Current action and preconditions to check: path_clear

Your task: For each precondition in the list above, predict whether it will hold at this action.

Consider the current scene as observed from the mobile robot's camera, and analyze the predicted future states of all dynamic agents (e.g., people, animals, vehicles, or any moving entities) within the NEXT SECOND.

IMPORTANT: Only answer "very likely" if you are absolutely certain—based on strong, clear evidence—that a dynamic agent will violate the precondition in the predicted future state. Do NOT answer "very likely" for unlikely, ambiguous, or low-probability risks.

Ask yourself for each precondition: Is there a high probability, with clear and convincing evidence, that the predicted future states of any dynamic agent will interfere with the predicted future state of the currently executing action within the NEXT SECOND, causing that precondition to fail?

Assess the risk level based on these predictions. Use "likely" or "very likely" if motions create a clear risk of interference.

Use "neutral" or "improbable" if agents are nearby but their predicted paths are clearly diverging or non-conflicting.

Failure Risk Categories: "very improbable", "improbable", "neutral", "likely", "very likely"

Answer Format: Output ONLY the probability_of_failure value from these categories: "very improbable", "improbable", "neutral", "likely", "very likely"

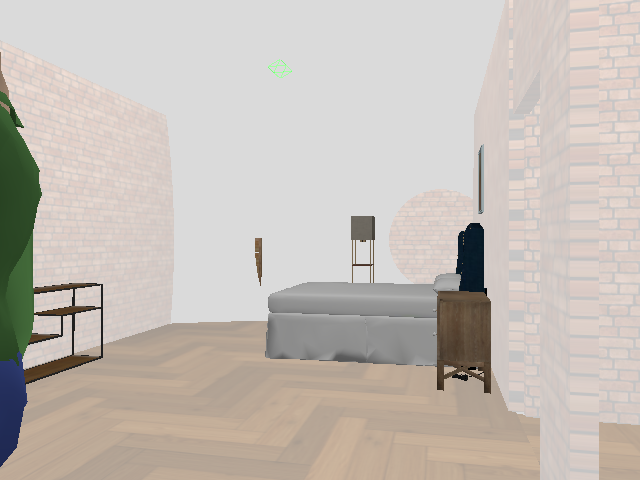

Answer: very likely